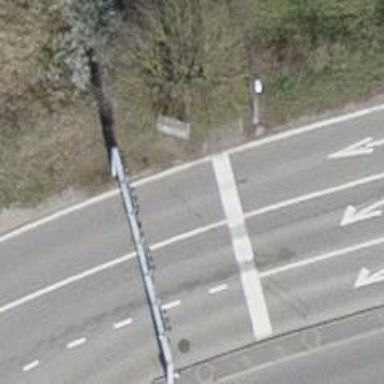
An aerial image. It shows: Road with traffic signals.